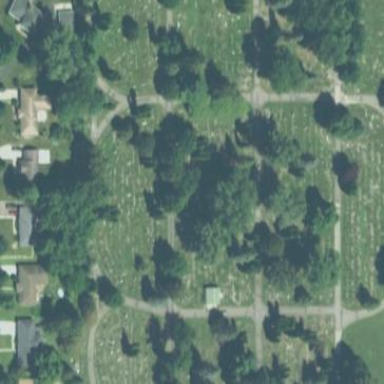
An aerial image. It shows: Cemetery.